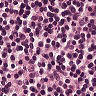
Metastatic tissue present: no